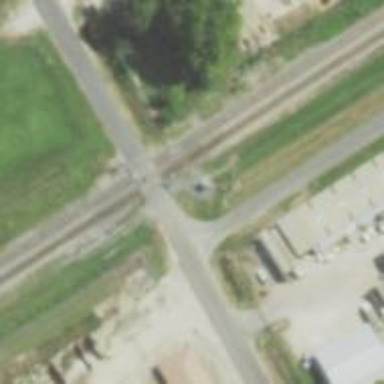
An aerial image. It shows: Level crossing along the railway.